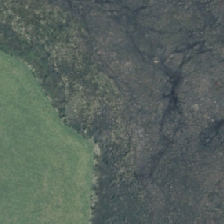
Land cover: herbaceous_freshwater_vege